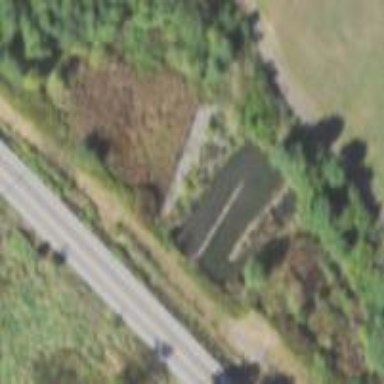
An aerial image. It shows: Retention basin filled with water.